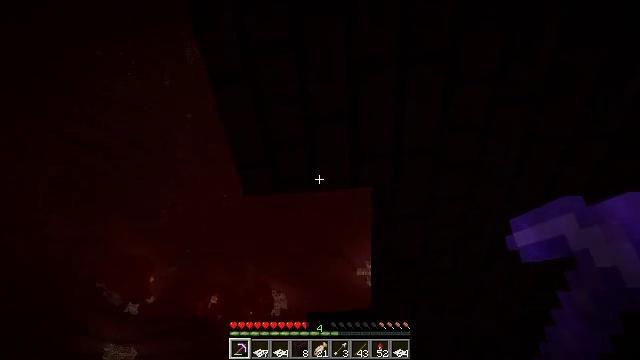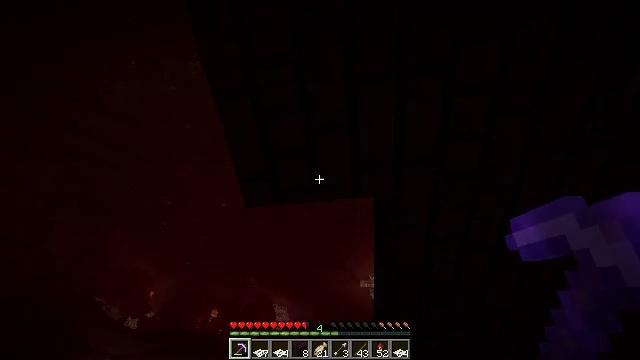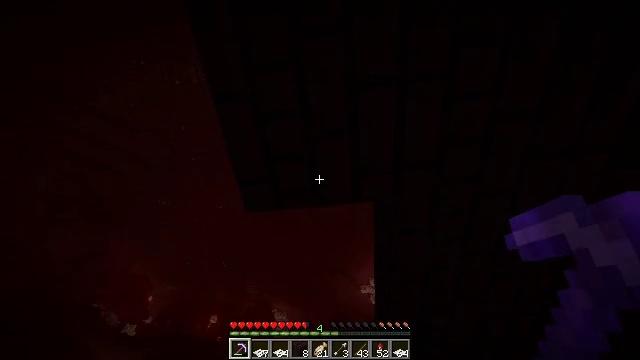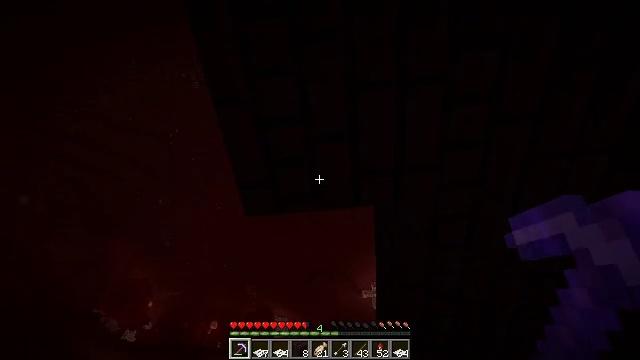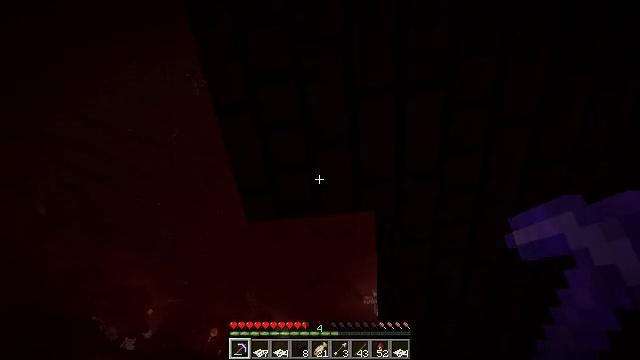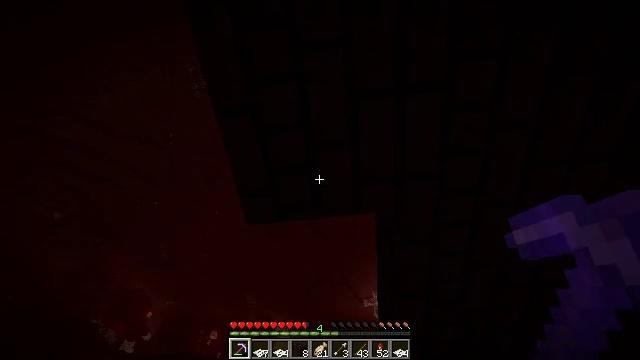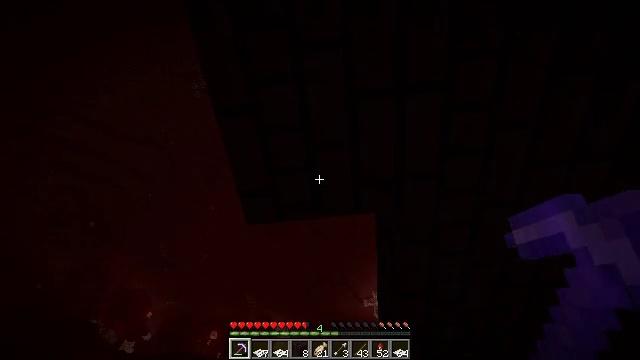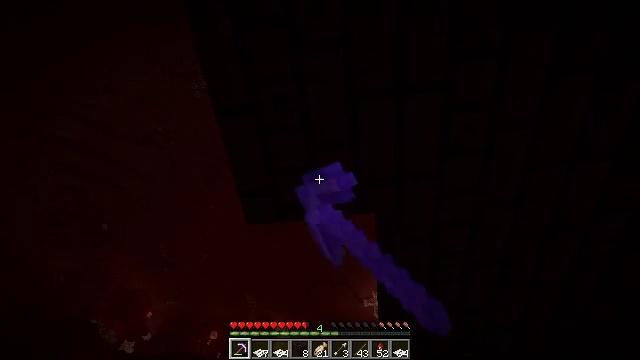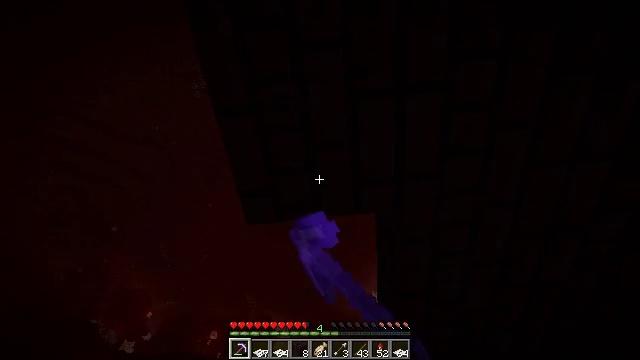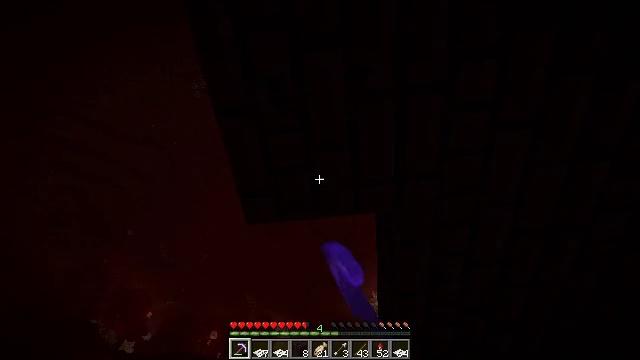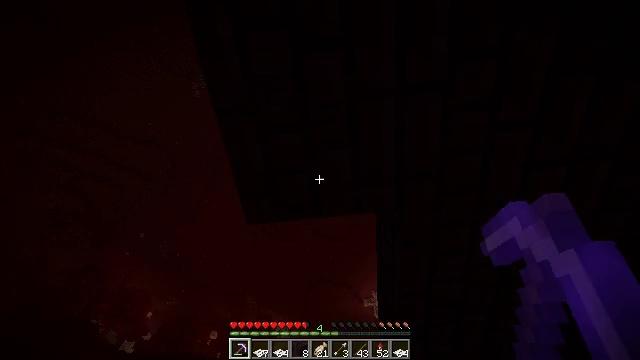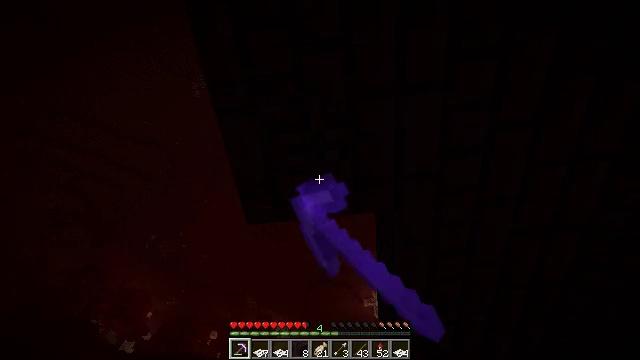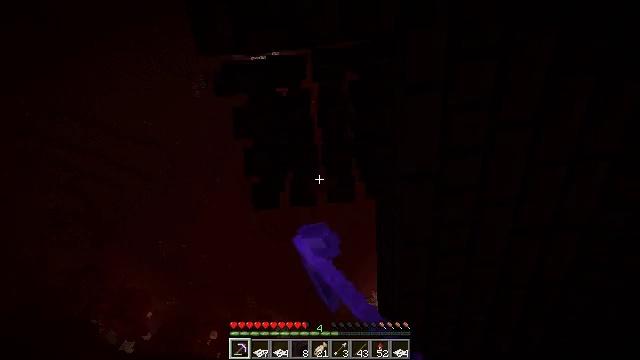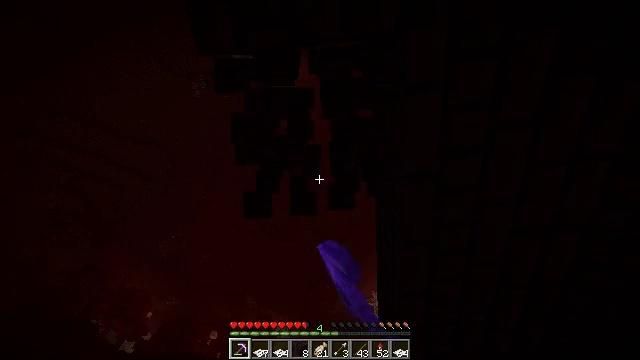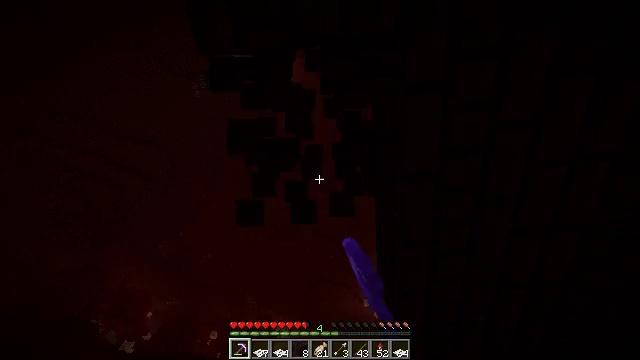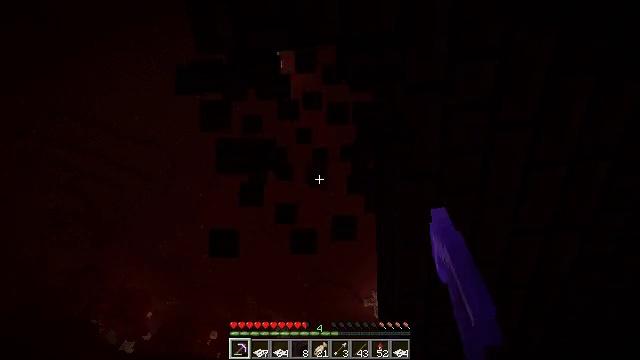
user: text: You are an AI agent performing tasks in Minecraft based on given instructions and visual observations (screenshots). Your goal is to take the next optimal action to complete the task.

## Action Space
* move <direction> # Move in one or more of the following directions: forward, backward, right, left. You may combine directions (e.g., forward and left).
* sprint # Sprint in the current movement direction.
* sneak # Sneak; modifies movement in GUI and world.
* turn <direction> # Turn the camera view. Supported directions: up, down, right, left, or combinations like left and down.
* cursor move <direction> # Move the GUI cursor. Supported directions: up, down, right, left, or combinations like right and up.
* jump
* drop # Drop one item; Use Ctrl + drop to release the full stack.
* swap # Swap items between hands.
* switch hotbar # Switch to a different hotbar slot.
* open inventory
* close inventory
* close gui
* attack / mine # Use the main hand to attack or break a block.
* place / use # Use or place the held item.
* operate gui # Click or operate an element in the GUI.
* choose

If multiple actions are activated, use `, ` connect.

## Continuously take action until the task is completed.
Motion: motion action
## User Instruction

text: Break the nether bricks in a fortress.
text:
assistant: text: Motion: turn up
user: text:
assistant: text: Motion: turn up
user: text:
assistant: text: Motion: no_op
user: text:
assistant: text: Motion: turn up
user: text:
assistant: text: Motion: no_op
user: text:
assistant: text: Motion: attack / mine
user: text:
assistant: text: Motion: attack / mine
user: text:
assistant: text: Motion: attack / mine
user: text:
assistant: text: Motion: attack / mine
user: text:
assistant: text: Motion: attack / mine
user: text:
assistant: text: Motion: attack / mine
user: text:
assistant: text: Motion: attack / mine
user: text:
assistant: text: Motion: attack / mine
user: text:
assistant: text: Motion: no_op
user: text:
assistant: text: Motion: no_op
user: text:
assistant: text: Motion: no_op
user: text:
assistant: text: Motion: no_op